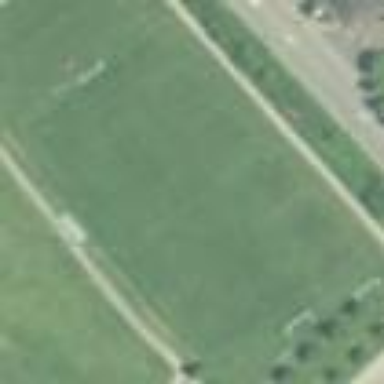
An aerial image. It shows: Soccer pitch for leisureland activities.